Aerial crown-view tile of a tropical tree (Barro Colorado Island, Panama), acquired 20241014:
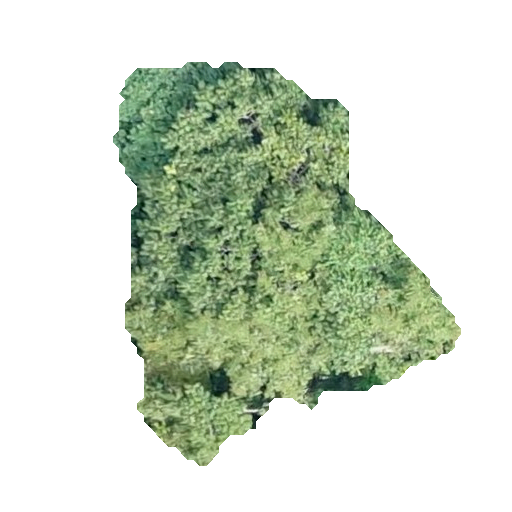
Species: Trattinnickia aspera
GBIF accepted scientific name: Trattinnickia aspera
Crown area: 136.464 m²